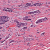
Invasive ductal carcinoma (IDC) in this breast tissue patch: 1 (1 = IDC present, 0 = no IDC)